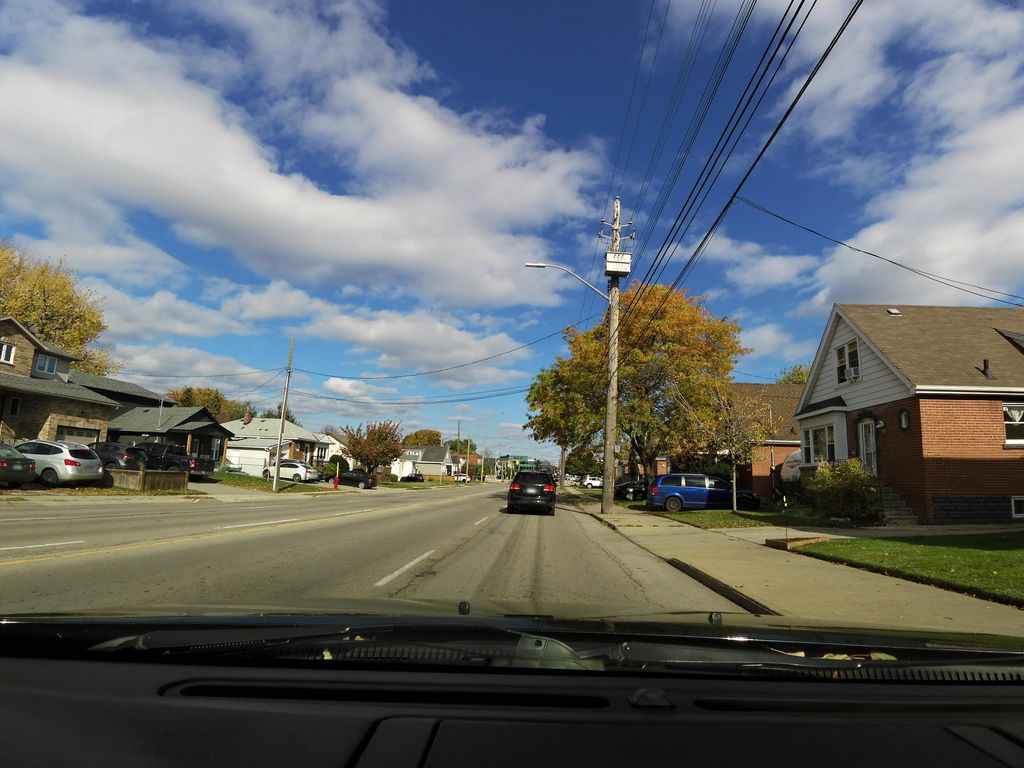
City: hamilton